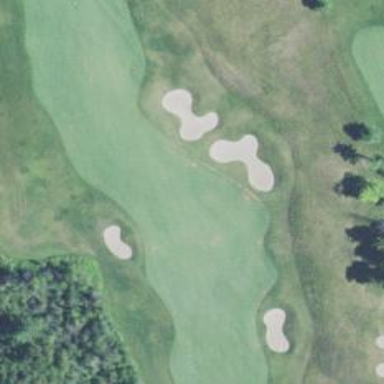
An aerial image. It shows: Area of rough grass used for golf.